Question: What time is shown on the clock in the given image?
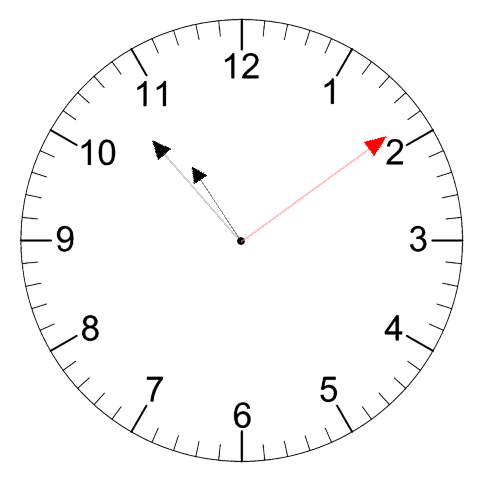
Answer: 10:53:09